Question: I'm trying to use a listview in my application with a gradient from the bottom.
I do not want to use the gradient in the background, I like to use it in the listview.
To try to explain better, I attached a picture of what I want.

The background will show images that will change.
I searched a lot and made several tests, but without success.
I appreciate any help.
Thanks and regards
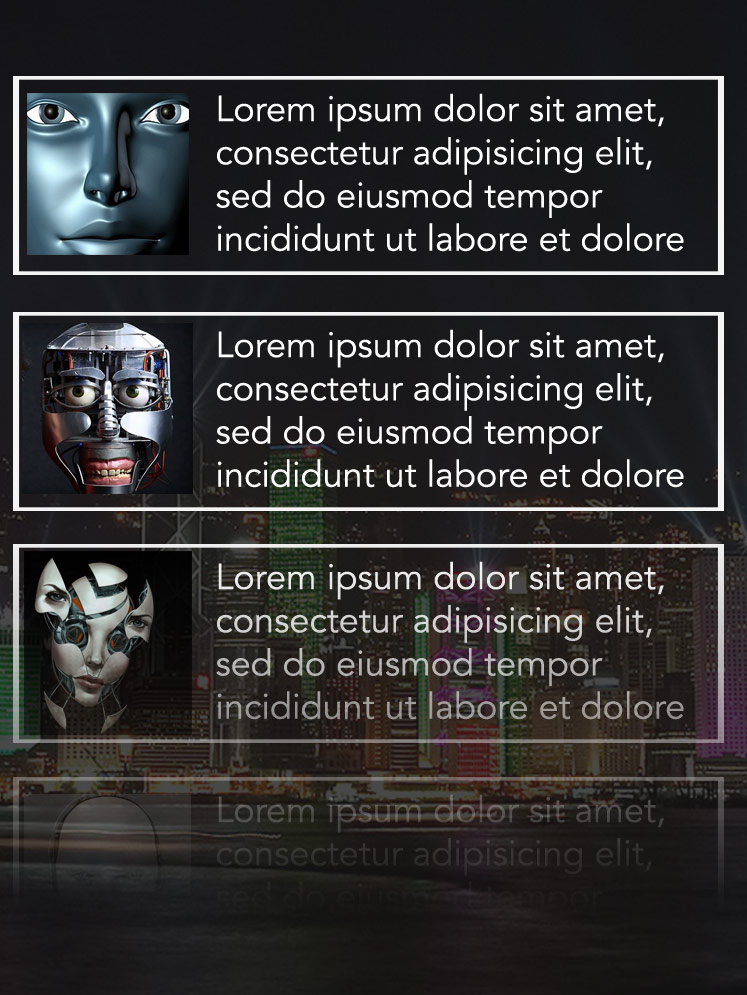
Answer: Android has something built in for that. It is called fading edge. The two XML properties are <URL>. If you were hoping to have the image gradient change, I don't think they are dynamic.